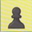
Piece: bP